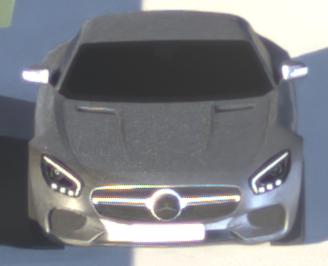
Make: Mercedes-Benz
Model: AMG GT Coupé
Detailed model: AMG GT (190) Coupé
Model produced from: 2014/10
Model produced until: 2017/01
Doors: 2
Color: gray
Road condition: dry road
Daytime: night
Contrast: high contrast